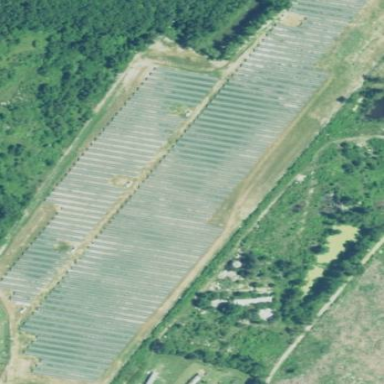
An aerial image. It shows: Solar power plant enclosed by fence. The plant generates electricity using photovoltaic technology.